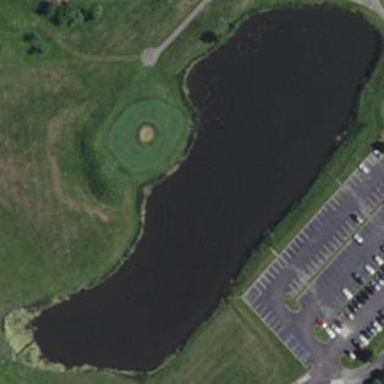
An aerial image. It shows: Water hazard in golf course. The hazard is natural water feature.